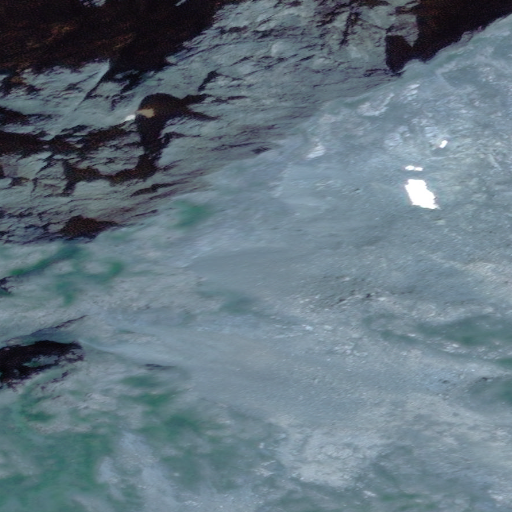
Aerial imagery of mountains in Alaska named The Sisters containing only unknown